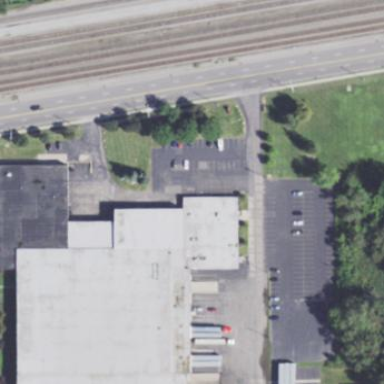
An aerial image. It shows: Commercial building.